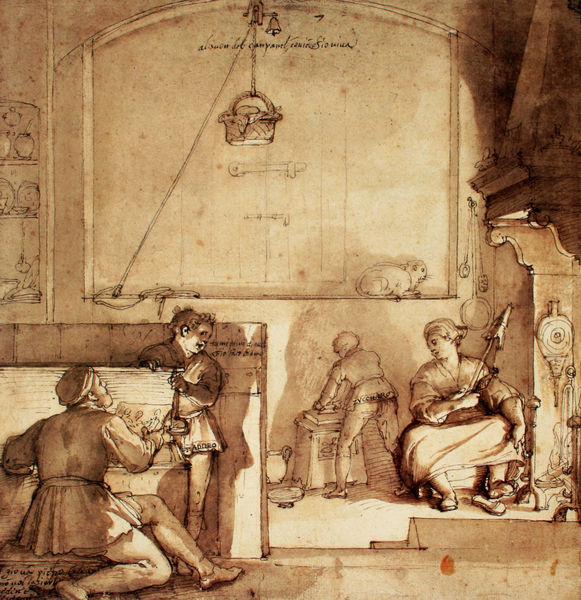
Titel: Taddeo im Haus des Pier Francesco Calabrese
Künstler: Federico Zuccari
Standort: Los Angeles
Institution: The J. Paul Getty Museum
Schlagwörter: dunkel, feder, feuer, mann, schatten, weiß, frauen, gelb, menschen, sitzen, abend, braun, fenster, frau, grau, lampe, licht, männer, nacht, raum, rücken, schwarz, szene, tür, zeichnung, zimmer, gebäude, gürtel, tier, beige, rock, regal, wand, falten, teller, innenraum, wache, boden, interieur, decke, eltern, familie, innen, kind, mutter, renaissance, fensterläden, genre, kamin, kinder, ofen, krug, telle, vase, relief, taille, schrift, papier, italien, arbeiten, mauer, grafik, graphik, bank, hocker, sepia, tau, treppe, lanze, essen, inschrift, atelier, maler, korb, stufe, stufen, kammer, junge, tor, fussboden, katze, klingel, nische, tusche, knabe, buch, gefäss, flaschenzug, seil, geschirr, gefässe, tinte, pult, daumier, pergament, küche, glocke, hunger, bettler, schattenspiel, esse, eimer, abzug, armut, pendel, zeichner, aufzug, lavierung, spindel, spinnen, spinnrad, rocken, mechanik, regel, riegel, wandregal, blasebalg, mechanismus, kattze